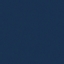
Land use / land cover class: SeaLake